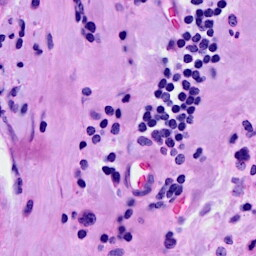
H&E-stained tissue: Breast